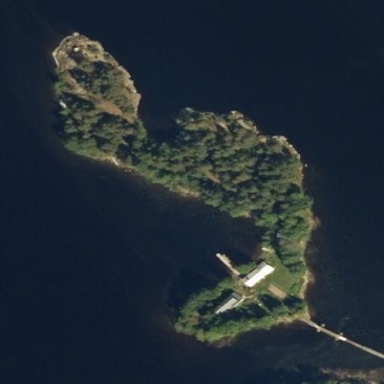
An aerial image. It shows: Islet.